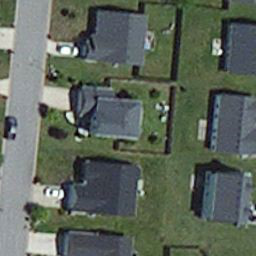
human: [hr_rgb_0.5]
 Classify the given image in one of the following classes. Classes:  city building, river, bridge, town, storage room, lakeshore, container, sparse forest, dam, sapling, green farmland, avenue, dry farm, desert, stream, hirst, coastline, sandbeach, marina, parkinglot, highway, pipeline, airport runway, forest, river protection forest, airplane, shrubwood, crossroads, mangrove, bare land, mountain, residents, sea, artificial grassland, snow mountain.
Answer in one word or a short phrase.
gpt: residents